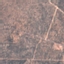
Land use / land cover class: HerbaceousVegetation